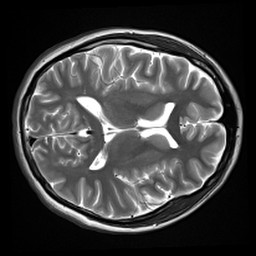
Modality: inplaneT2
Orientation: axial
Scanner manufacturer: siemens
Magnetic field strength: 3 T
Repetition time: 7.02 s
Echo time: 0.069 s